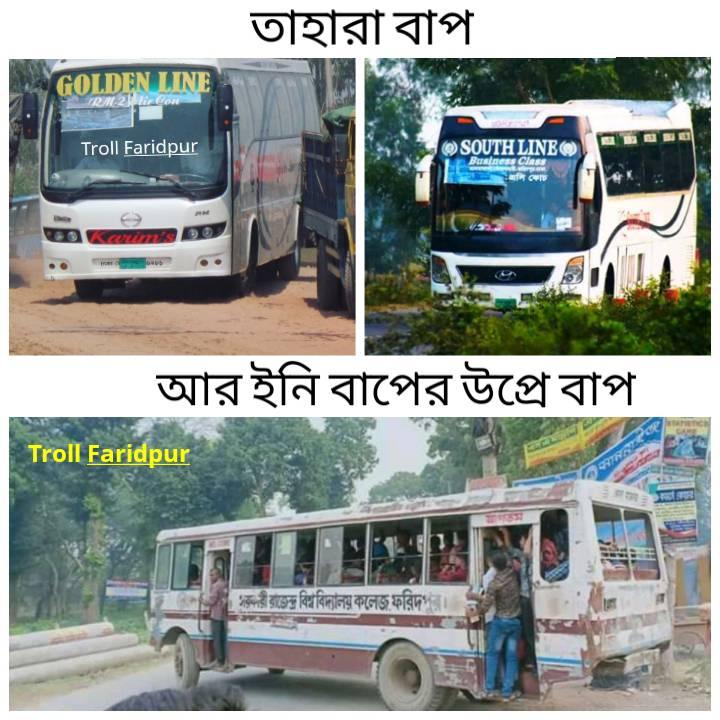
Caption: তাহারা বাপ      আর ইনি বাপের উপ্রে বাপ
Label: hate